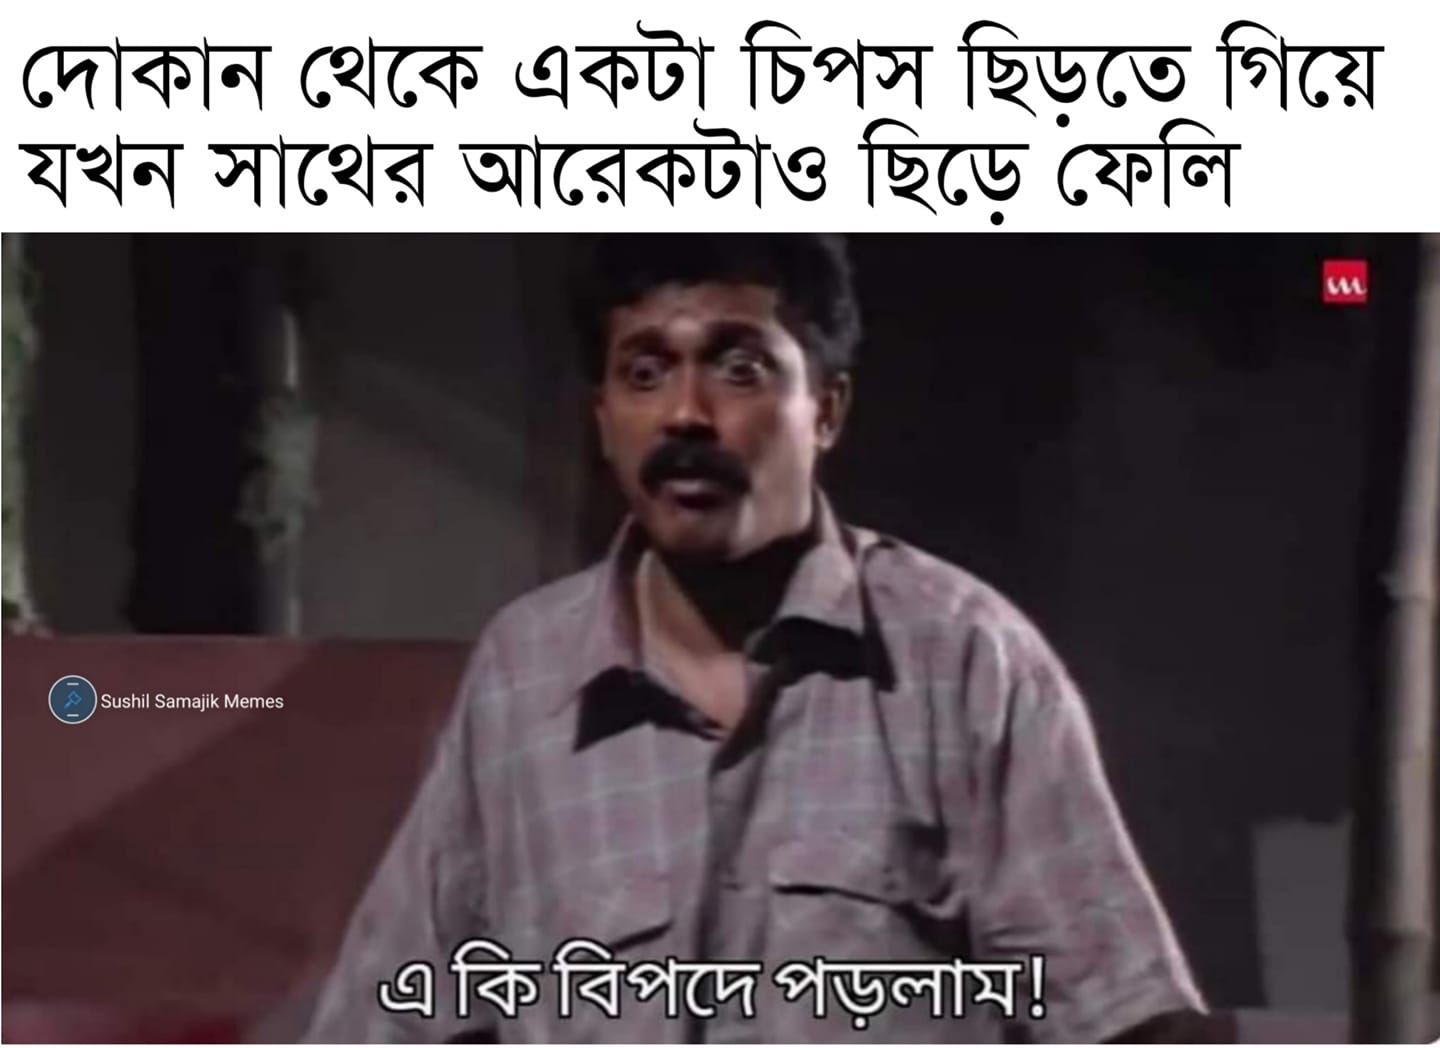
Caption: দোকান থেকে একটা চিপস ছিড়তে গিয়ে যখন সাথের আরেকটাও ছিড়ে ফেলি     এ কি বিপদে পড়লাম !
Label: non-hate